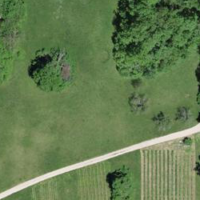
EUNIS habitat code: 25
Species observed at this site:
Anthyllis vulneraria